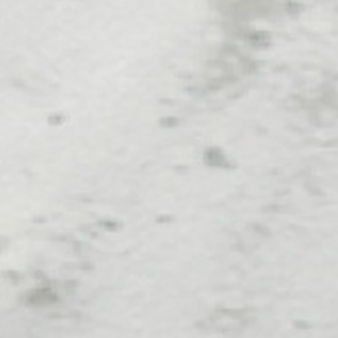
Label: other